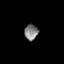
Tissue: skin
Cell type: Epithelial cells
Senescence score: 0.7138
Nuclear area (px): 213
Mean DAPI intensity: 124.93